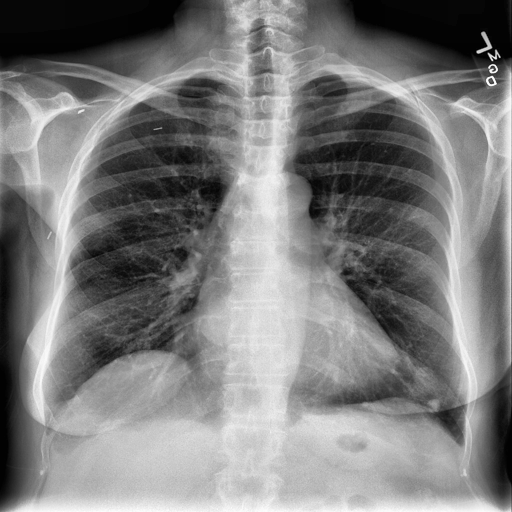
Finding: NORMAL